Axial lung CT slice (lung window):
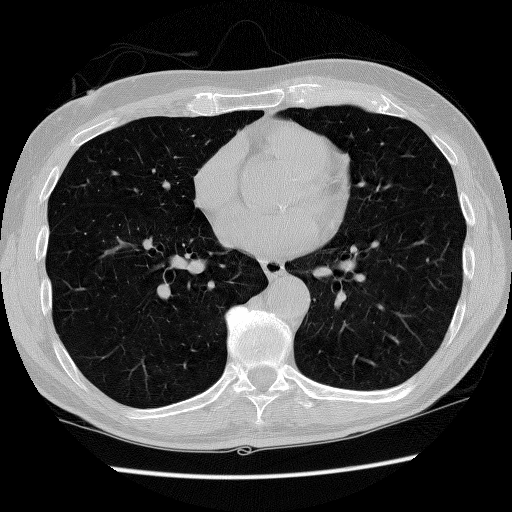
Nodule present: no